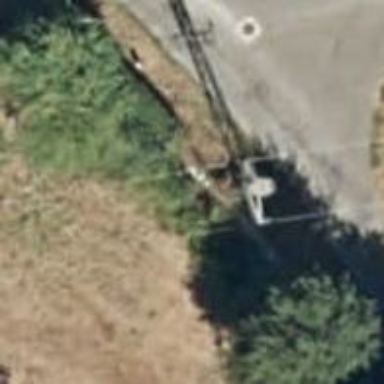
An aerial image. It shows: Power line is depicted.